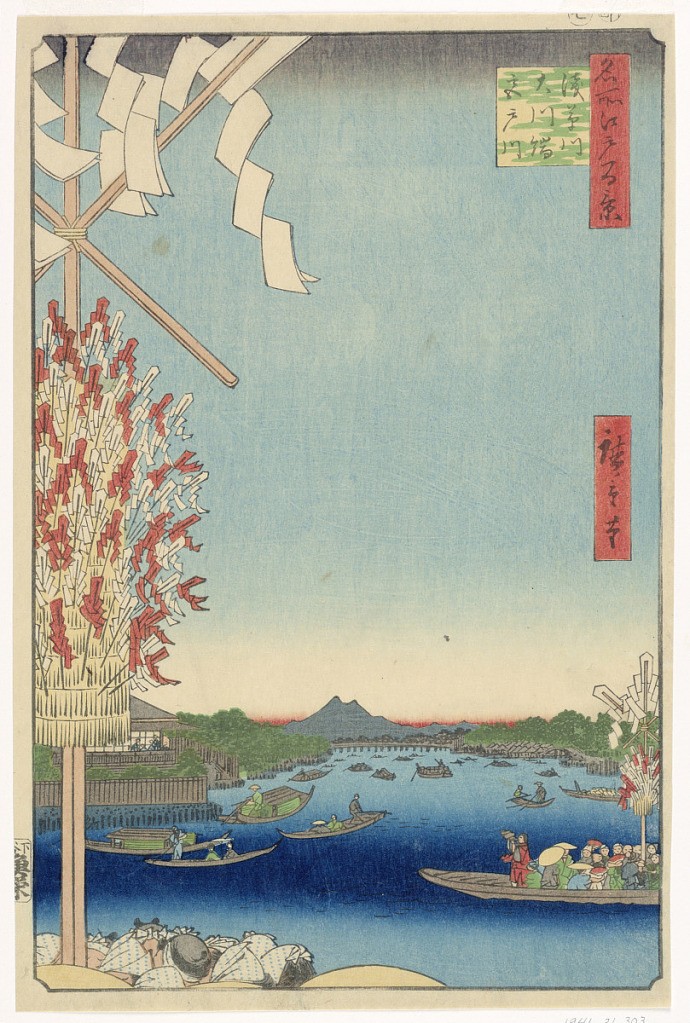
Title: Miyato River by Great Bank of Asakusa River, No 68 from One Hundred Views of Edo (Asakusa-gawa Okawa-bata, Miyato-gawa)
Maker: Ando Hiroshige, Japanese, 1797–1858
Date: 1797-1858
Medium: Woodblock print in colored ink on paper
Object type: Print
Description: This image is capturing a summer tradition located on the Ryogoku Bridge. Visitors about to ascend Mount Oyama first rinse themselves in the body of water, Sumida. This sacred ritual is an act of purification before they begin their forty-mile hike towards the south. Two boats, one visible on the right side and the other located at the bottom left corner, filled with people are completing the last acts of the ritual after they have completed the climb up the mountain. As they chant, they are also holding paper strips (gohei), which will later be passed throughout the streets of Edo. This sacred act on the river is accompanied by other boats going along their typical daily routine.